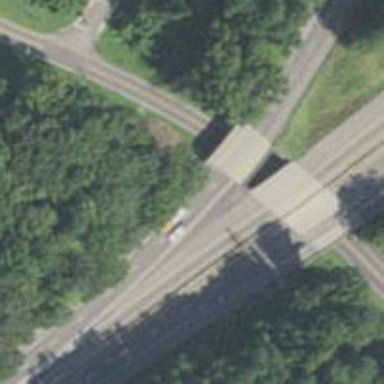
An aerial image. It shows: Motorway bridge.